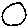
Label: circle